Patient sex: M
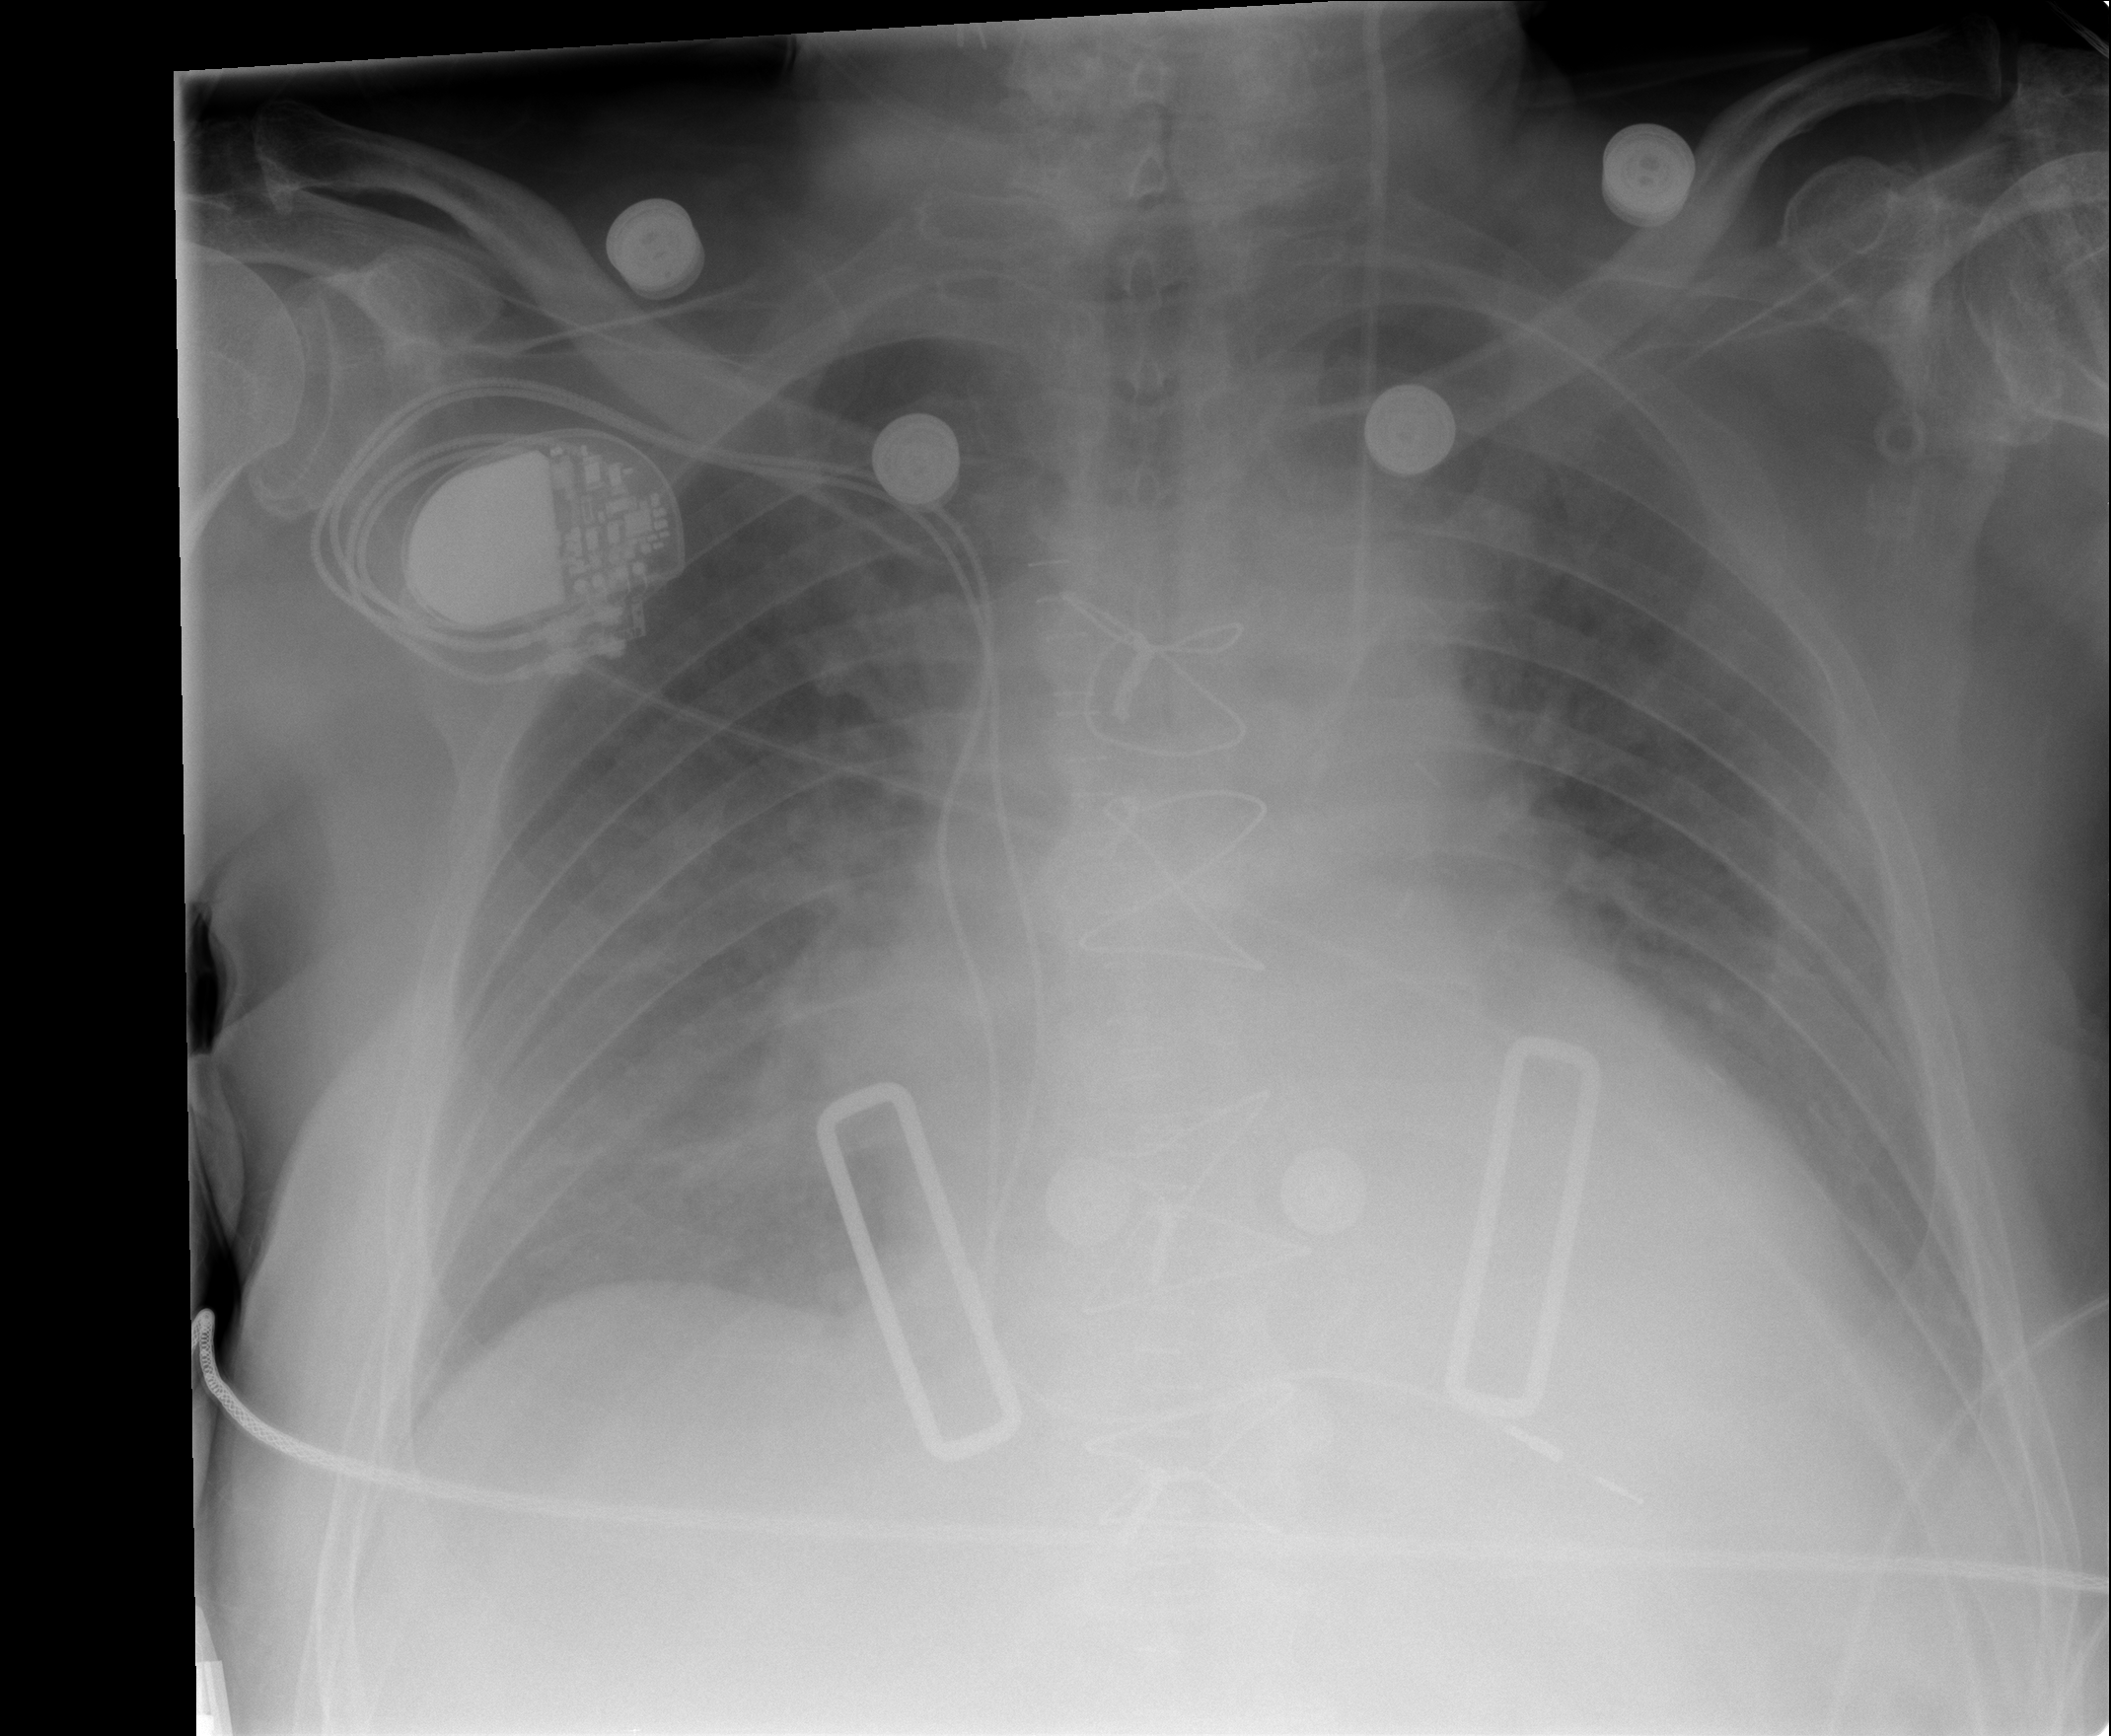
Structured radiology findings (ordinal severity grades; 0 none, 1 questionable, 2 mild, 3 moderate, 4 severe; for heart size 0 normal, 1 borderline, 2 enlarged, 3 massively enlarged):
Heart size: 2
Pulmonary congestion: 3
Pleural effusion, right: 2
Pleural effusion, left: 2
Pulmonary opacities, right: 2
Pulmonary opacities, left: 2
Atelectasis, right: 2
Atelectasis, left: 2